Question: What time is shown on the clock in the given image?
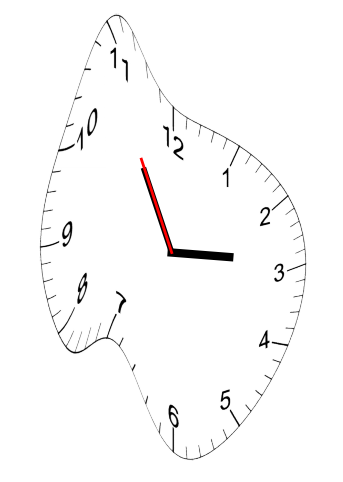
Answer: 02:54:55